Question: Given the following four-coloring problem graph, where part of the region has been pre-colored, how many coloring combinations are there for the remaining region?
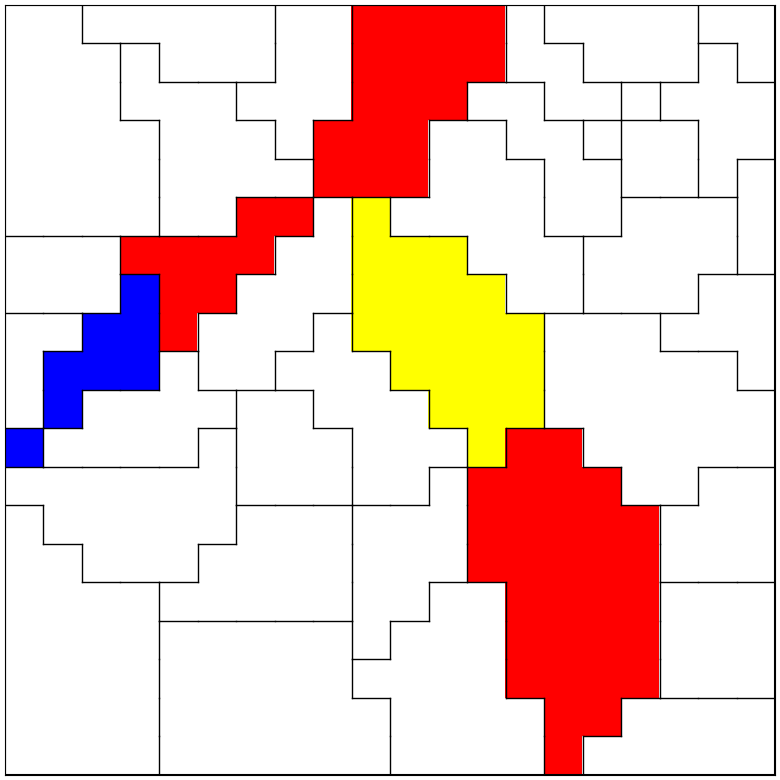
Answer: 14862336